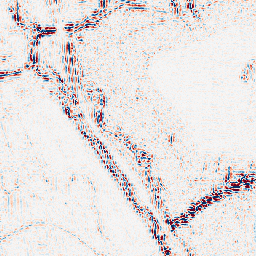
Category: wavelet
Decomposition family: wavelet_reverse_biorthogonal
Decomposition parameters: wavelet: rbio2.4
level: 2
Upsampling method: sinc_blackman
Upsampling parameters: scale: 2
kernel_size: 8
Upsampling scale: 2